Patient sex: M
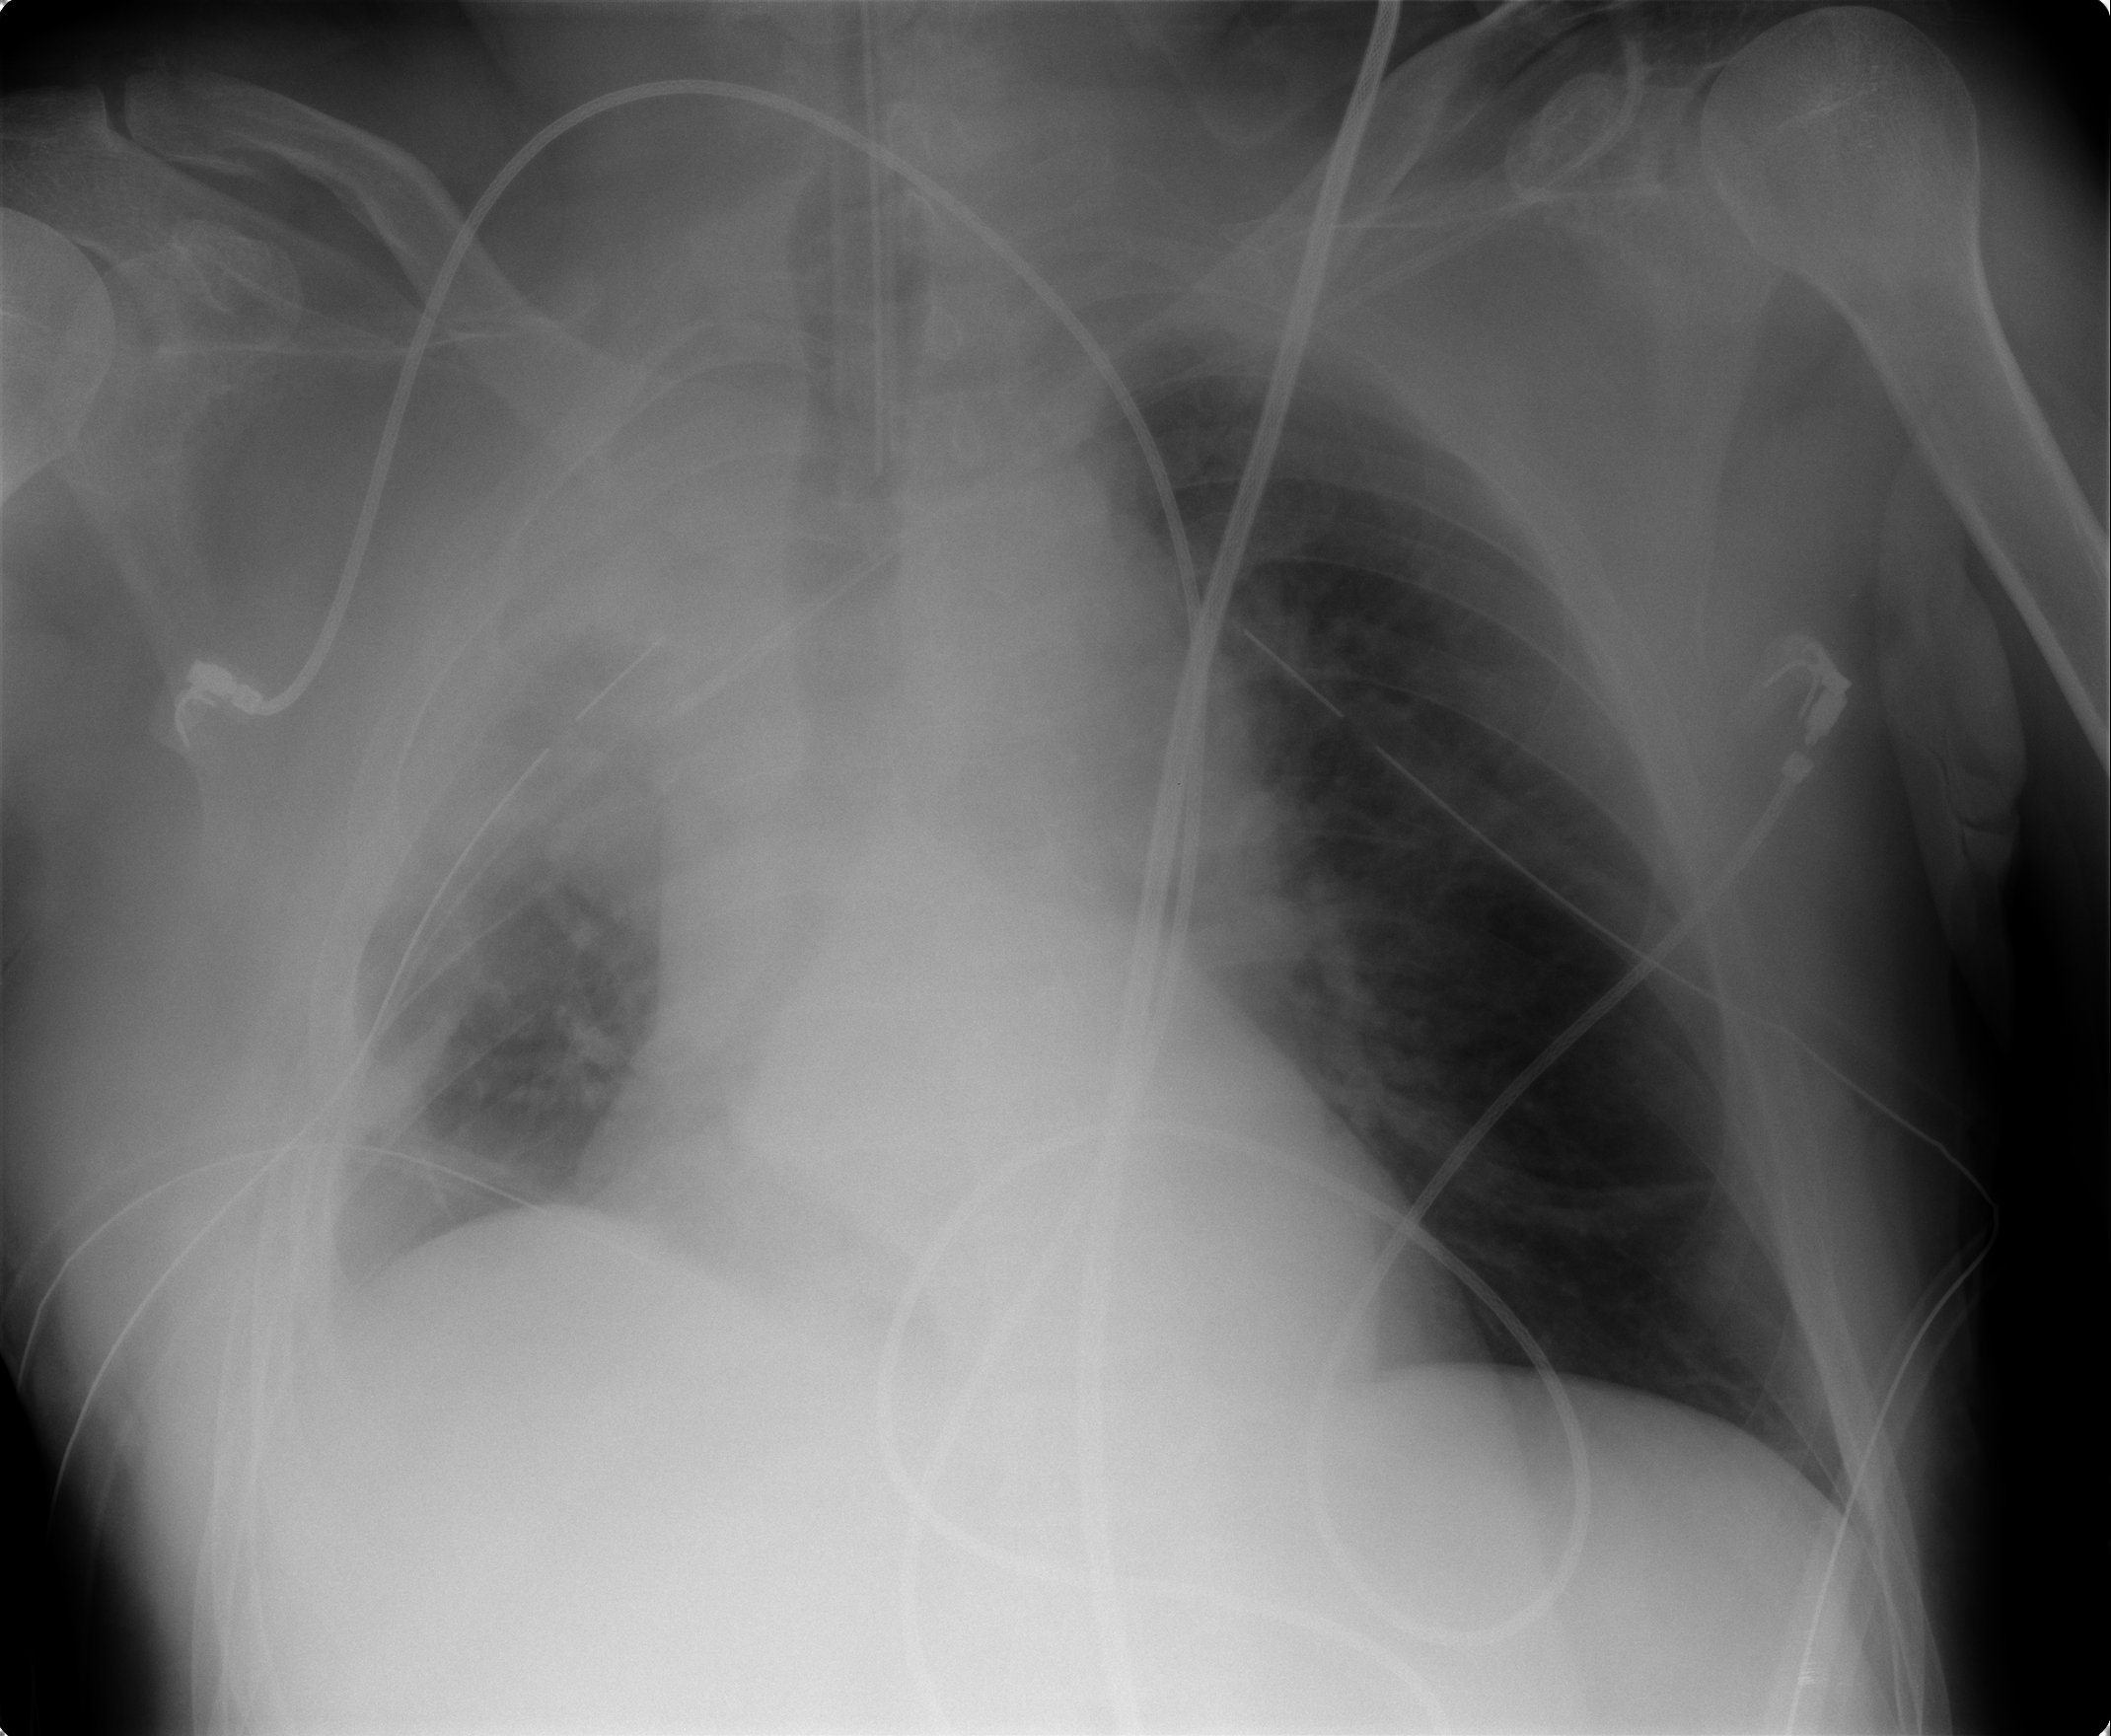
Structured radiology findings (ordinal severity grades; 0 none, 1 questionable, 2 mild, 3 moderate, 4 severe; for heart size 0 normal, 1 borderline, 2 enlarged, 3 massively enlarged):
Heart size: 0
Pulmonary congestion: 0
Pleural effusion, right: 3
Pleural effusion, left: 0
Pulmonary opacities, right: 0
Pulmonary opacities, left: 0
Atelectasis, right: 3
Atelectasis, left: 0